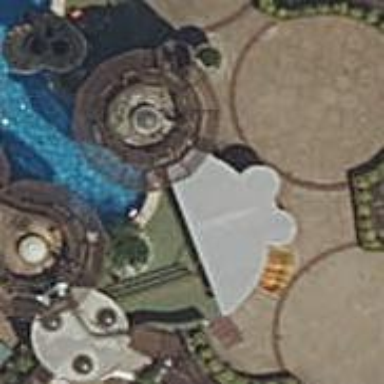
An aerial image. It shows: Above-ground swimming pool on leisure land.